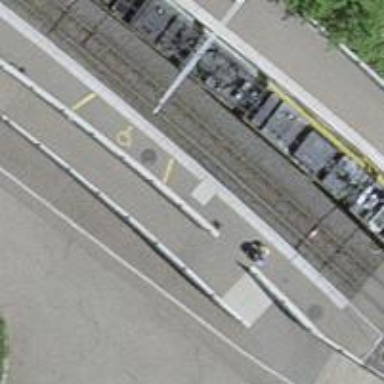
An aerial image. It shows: Tram stop with public transport stop position for trams.